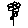
Label: flower